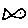
Label: fish